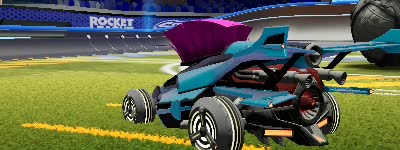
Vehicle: aftershock